Question: I'm not sure exactly what change would of caused the issue where if I edit a processing order and place new one it does not cancel the original one. Looked on Google and StackOverflow for existing solution but came up empty really.
1. You need to edit an order because customer forgot to add an item to it so I click "Edit" on that order which is in "Processing" status
2. Place the order
3. Looking at the Sales->orders list I can see that the original order is in Processing status still IN ERROR. The new order has same order# with "-1" appended at end which is good
So, I was wondering if anyone else has experienced such an issue. It used to cancel the original order after you placed it. The warning JS message that pops up after clicking "Edit" says it would place new order and mark current as Canceled so something is wrong. Nothing seems out of the ordinary in my config.
EDIT: Guess nobody has experienced an issue such as this. I can't think of anything that would cause this. Since this post I've upgraded Magento to CE 1.7.0.2.
Thanks,
George
EDIT: Screenshot attached:

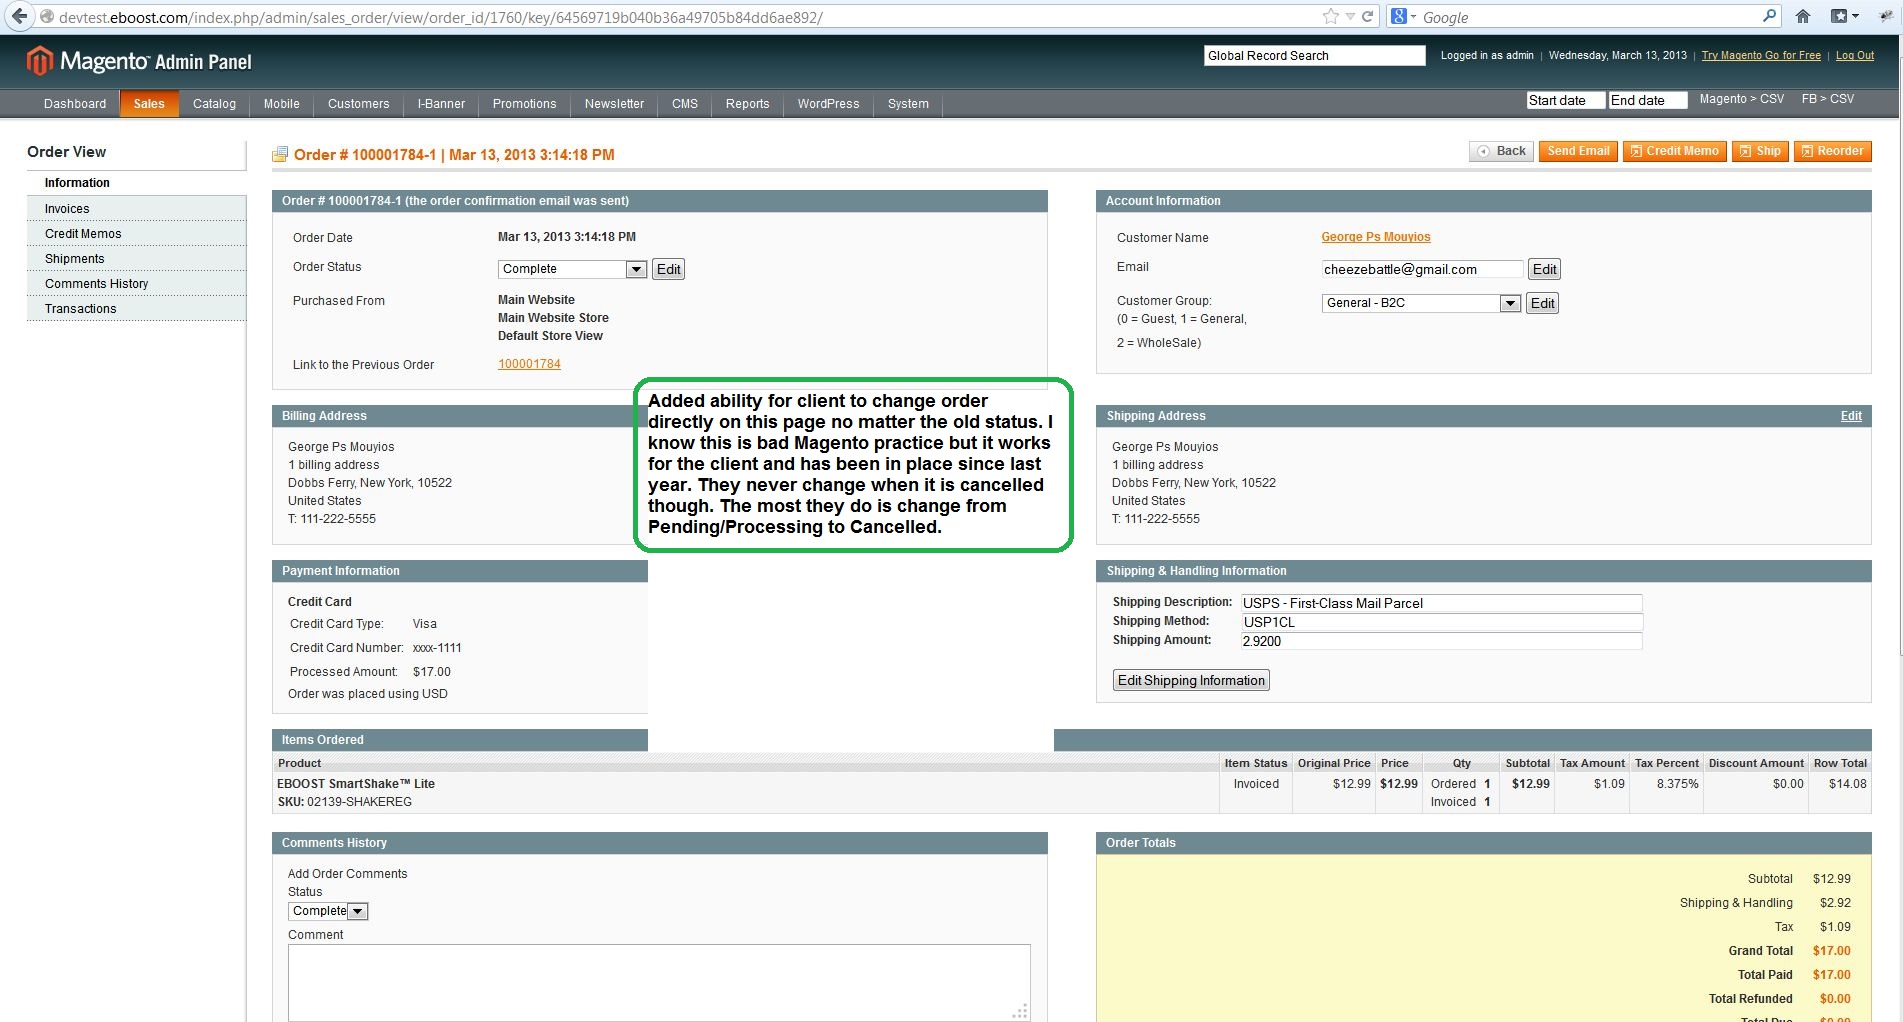
Answer: You can't cancel order that is already !!
You only can cancel order in
In your case you had an invoiced order and you want to do re-order :-
- Press Edit and go ahead with the new Orders ( The order will be suffixed by -1/-2 because this means this order linked/related to the previous order )- Go the original order and Refund it complete ( it will be in closed state / status )
You need to understand the work flow of the order and the operations you can take on the order in